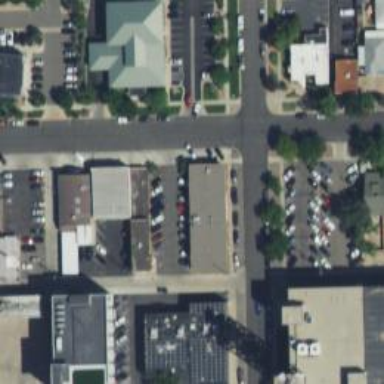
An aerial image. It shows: Parking space.